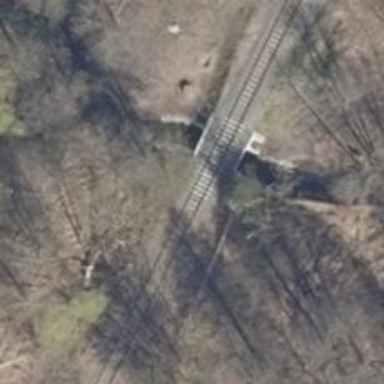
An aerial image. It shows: Railway bridge over spur service line.